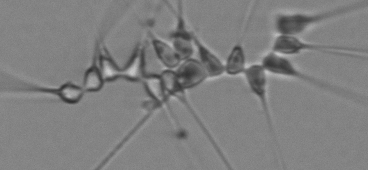
Label: Asterionellopsis_glacialis